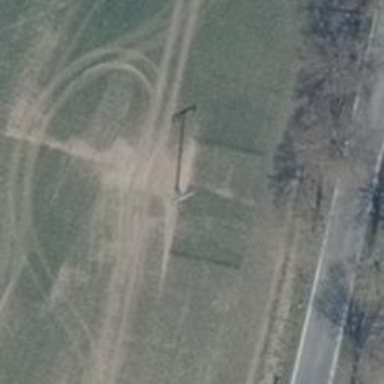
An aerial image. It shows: Minor power line.